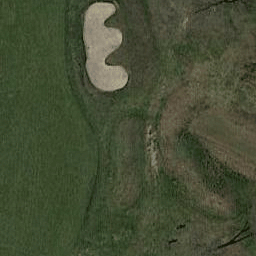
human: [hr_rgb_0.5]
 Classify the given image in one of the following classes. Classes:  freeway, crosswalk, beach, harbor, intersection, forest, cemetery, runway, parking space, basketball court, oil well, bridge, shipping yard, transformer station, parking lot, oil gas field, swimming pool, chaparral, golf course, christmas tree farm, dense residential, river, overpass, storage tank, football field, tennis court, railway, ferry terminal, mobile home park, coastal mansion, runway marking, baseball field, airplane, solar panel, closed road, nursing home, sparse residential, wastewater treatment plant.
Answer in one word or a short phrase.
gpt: golf course